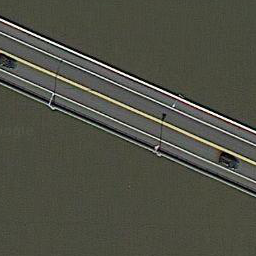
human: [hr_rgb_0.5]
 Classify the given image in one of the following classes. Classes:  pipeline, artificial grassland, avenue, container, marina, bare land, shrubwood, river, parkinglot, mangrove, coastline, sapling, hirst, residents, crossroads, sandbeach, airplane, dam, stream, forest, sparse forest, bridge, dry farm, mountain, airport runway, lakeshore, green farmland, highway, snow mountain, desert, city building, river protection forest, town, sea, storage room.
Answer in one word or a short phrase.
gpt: bridge